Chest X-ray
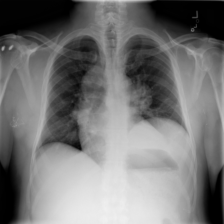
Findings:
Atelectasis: positive
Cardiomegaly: negative
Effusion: negative
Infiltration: negative
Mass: negative
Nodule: negative
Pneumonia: negative
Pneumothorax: negative
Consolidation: negative
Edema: negative
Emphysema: negative
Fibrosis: negative
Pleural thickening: negative
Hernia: negative